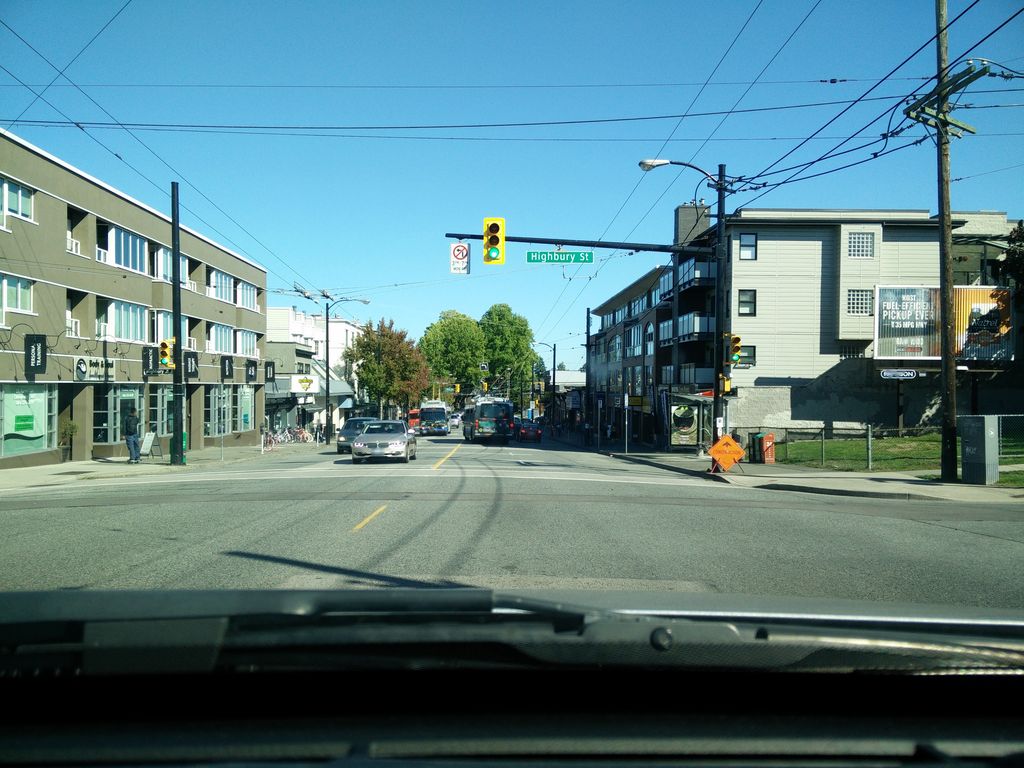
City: vancouver